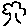
Label: tree